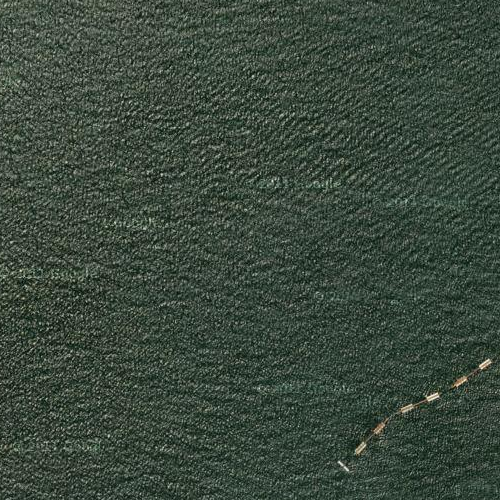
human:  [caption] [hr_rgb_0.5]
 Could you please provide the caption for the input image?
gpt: A part of ocean with deep green waters and a white line in the middle .

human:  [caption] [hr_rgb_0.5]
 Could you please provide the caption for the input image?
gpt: This is a part of deep green sparkling sea with a white line in the middle .

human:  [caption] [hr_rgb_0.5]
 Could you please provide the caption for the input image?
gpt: This is a part of deep green sparkling sea with a white line in the middle .

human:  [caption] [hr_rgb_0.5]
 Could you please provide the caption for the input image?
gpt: This is a part of ocean with deep green water and a white line in the middle .

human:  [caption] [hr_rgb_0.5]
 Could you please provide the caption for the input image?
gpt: This is a part of ocean with deep green water shining .